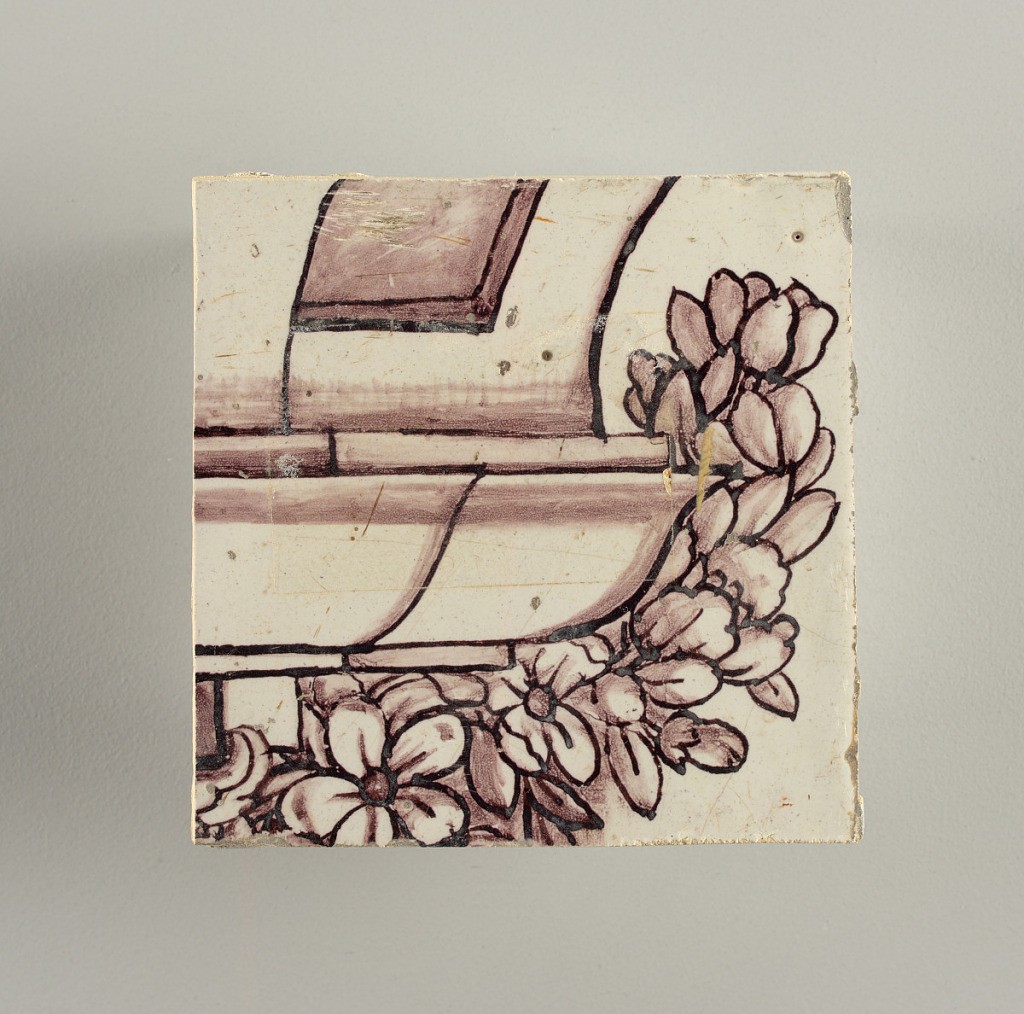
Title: Wall facing
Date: ca. 1725
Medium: tin-glazed earthenware, underglaze
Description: Running design for a frieze or a dado, composed of scrolls of foliage and strapwork, and four repeating motifs--a seated woman in a small upright oval medallion, a putto seated on a rocailled base, and strapwork in axial pattern.  The various panels, A to F, show various repeats of the same design, all being five tiles high and a varying number of tiles wide.